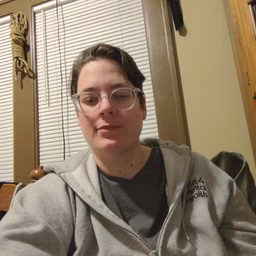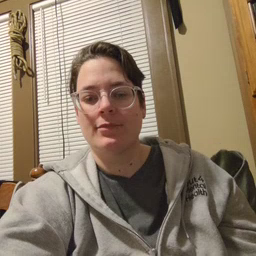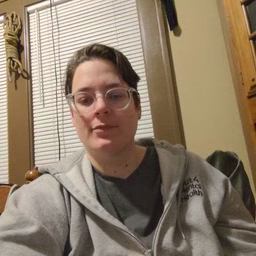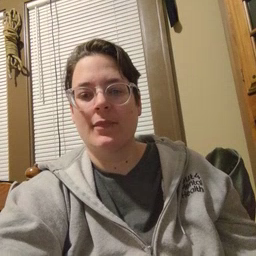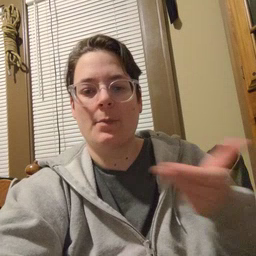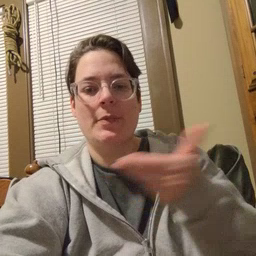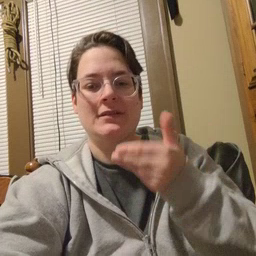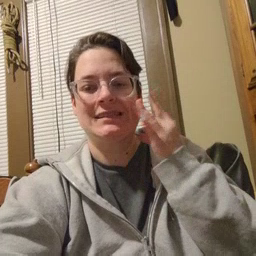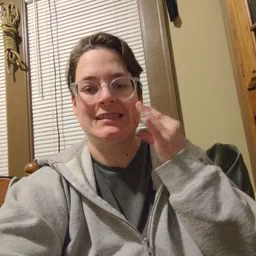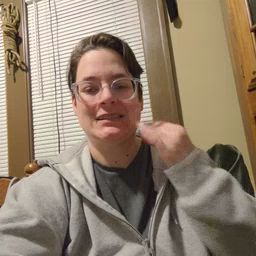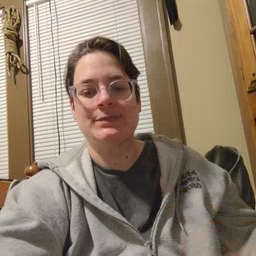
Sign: kitty